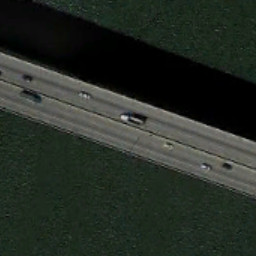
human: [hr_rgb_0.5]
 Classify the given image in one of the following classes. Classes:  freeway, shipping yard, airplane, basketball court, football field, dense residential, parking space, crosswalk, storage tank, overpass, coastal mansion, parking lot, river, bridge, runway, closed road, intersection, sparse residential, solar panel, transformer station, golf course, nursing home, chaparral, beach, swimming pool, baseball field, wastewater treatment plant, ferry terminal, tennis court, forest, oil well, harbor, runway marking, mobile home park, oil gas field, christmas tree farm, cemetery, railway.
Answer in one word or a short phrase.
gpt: bridge